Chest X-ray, AP view. Patient: 55 years old, sex F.
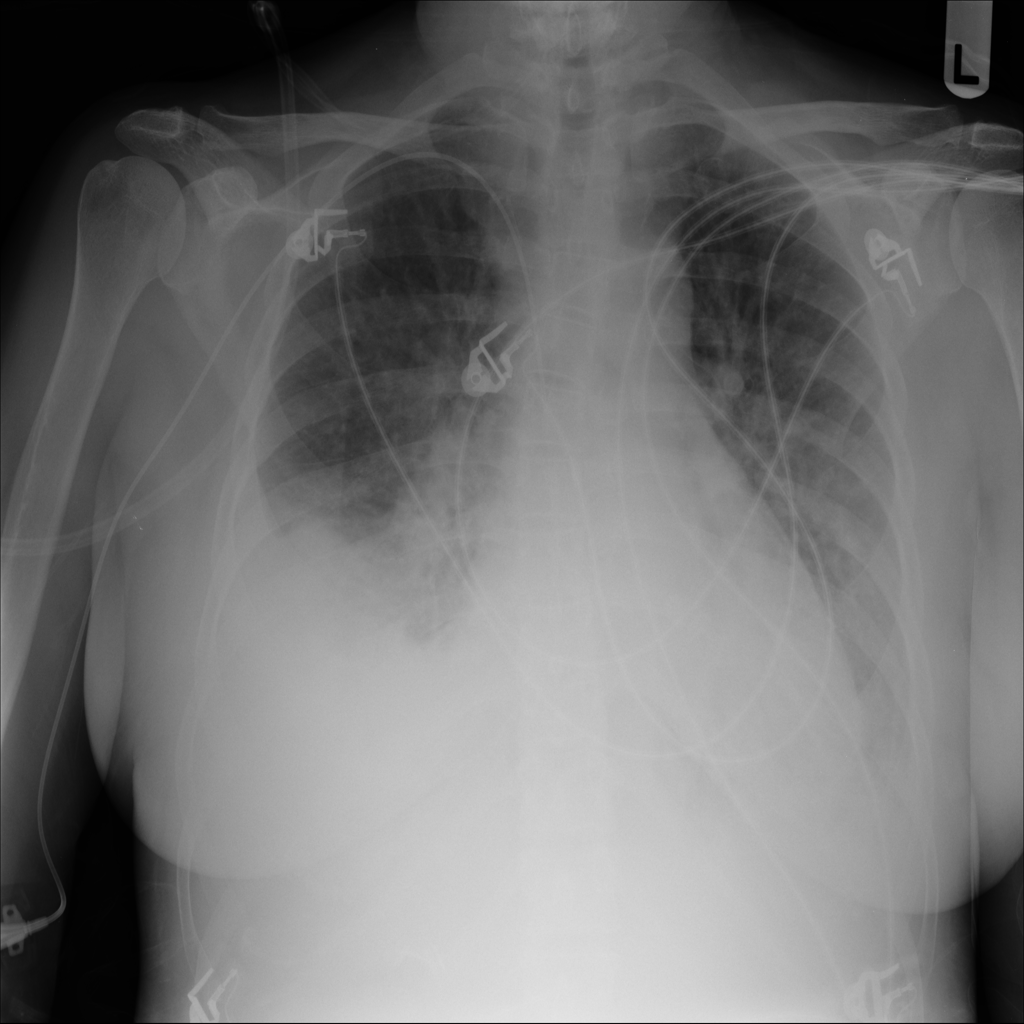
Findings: Atelectasis, Effusion, Infiltration